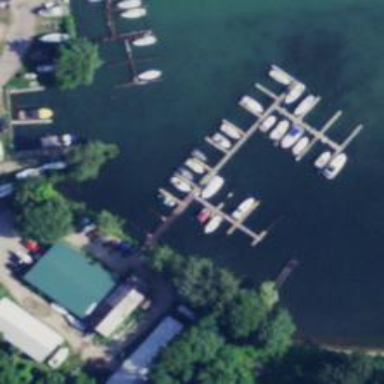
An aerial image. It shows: Pier with mooring facilities.